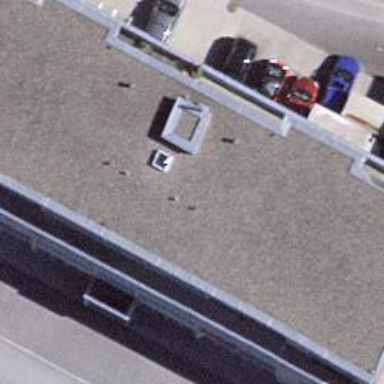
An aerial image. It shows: Industrial building.